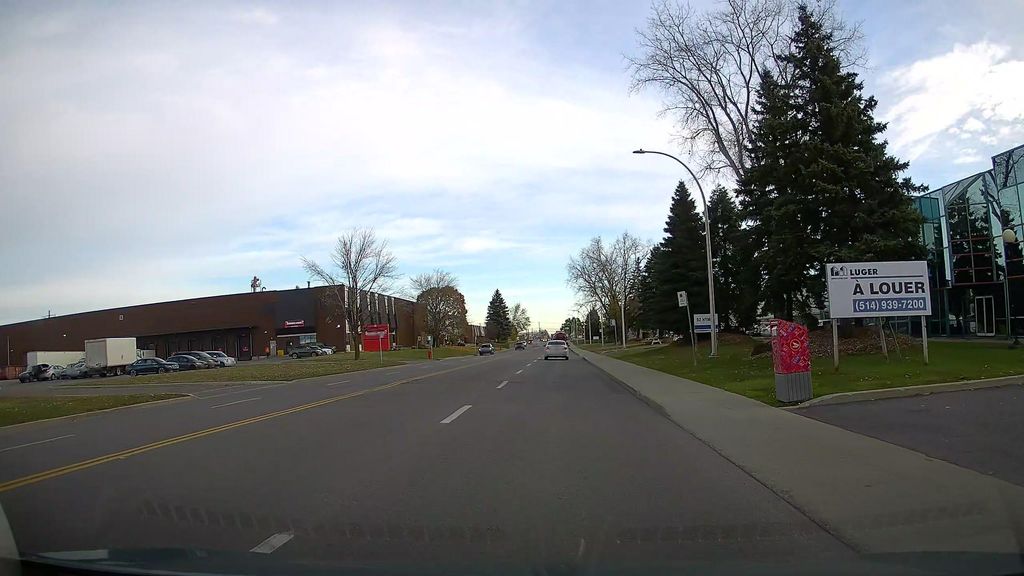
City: montreal